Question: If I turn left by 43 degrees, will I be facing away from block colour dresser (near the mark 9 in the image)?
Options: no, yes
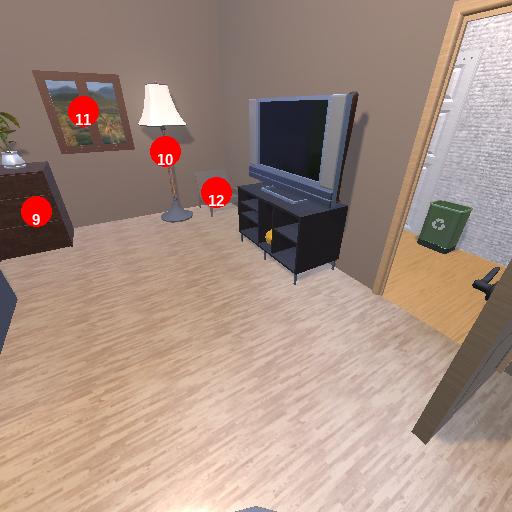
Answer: no